Aerial crown-view tile of a tropical tree (Barro Colorado Island, Panama), acquired 20240716:
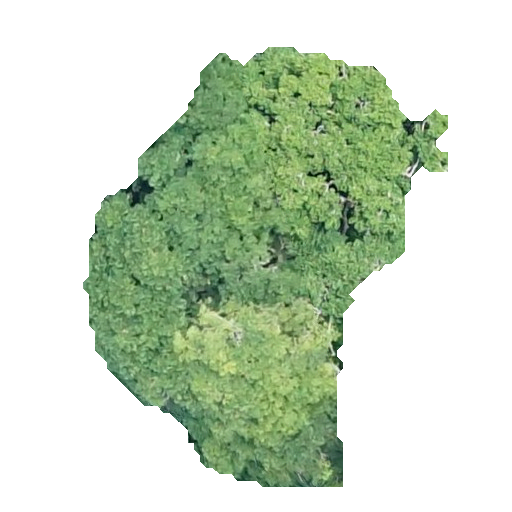
Species: Jacaranda copaia
GBIF accepted scientific name: Jacaranda copaia
Crown area: 156.503 m²